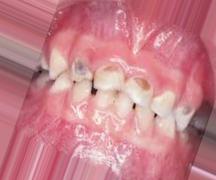
Condition: Caries